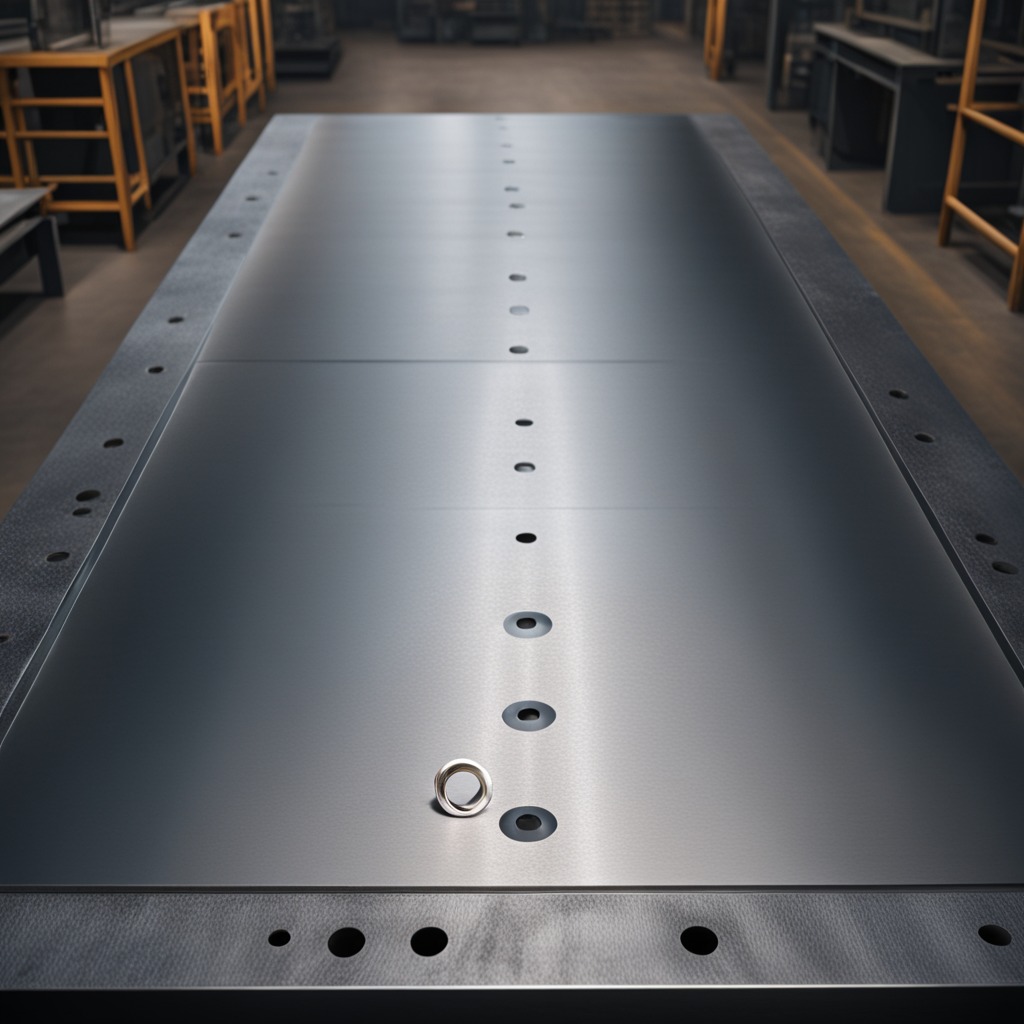
A metal nut lies on a cold steel table in a mining workshop gritty textures.